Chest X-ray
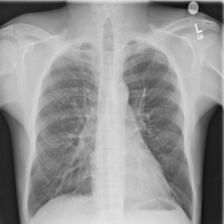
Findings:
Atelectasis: negative
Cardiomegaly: negative
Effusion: negative
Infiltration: negative
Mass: negative
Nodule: negative
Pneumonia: negative
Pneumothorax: negative
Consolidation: negative
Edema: negative
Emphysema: negative
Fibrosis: negative
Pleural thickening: negative
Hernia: negative